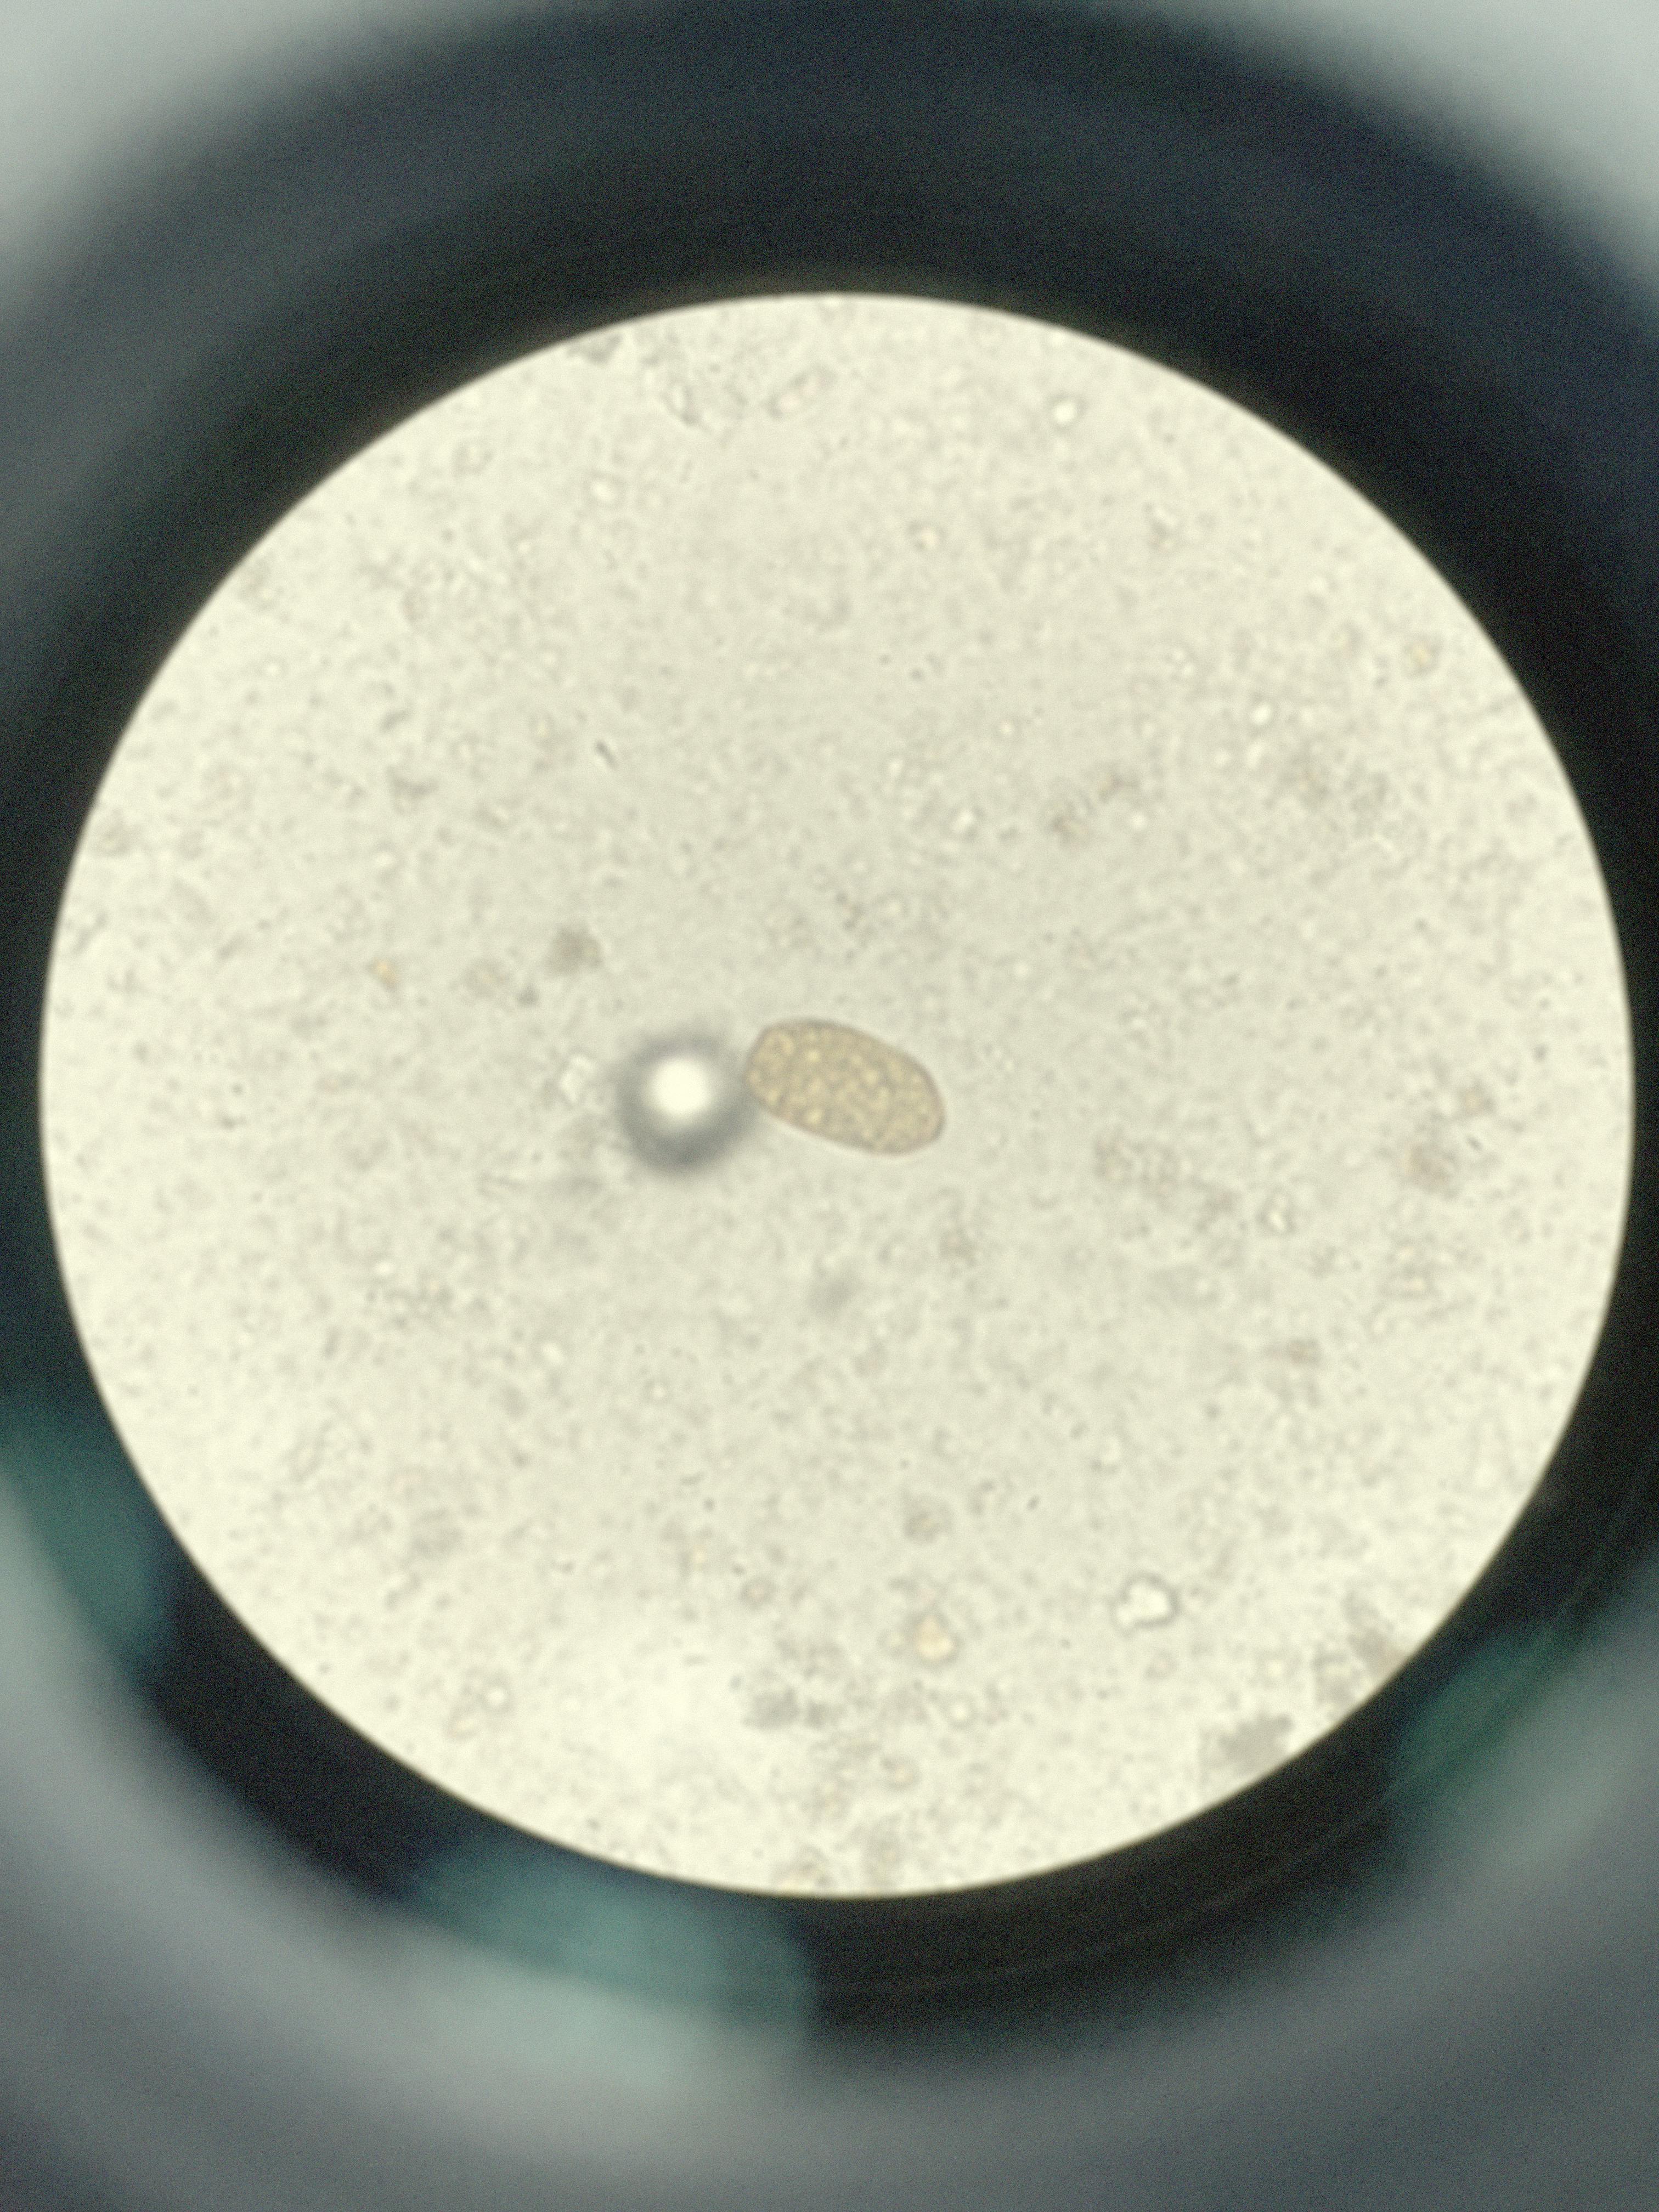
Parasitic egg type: Paragonimus spp